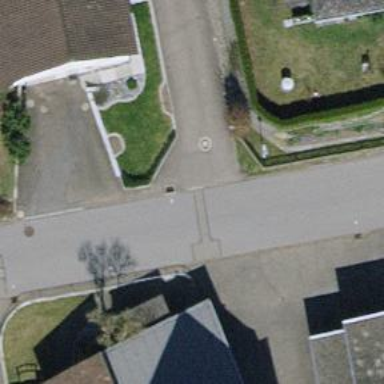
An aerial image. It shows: Smooth asphalt road in residential area.